Question: '''
<Style TargetType="DataGridColumnHeader">
<Setter Property="Template">
<Setter.Value>
<ControlTemplate TargetType="{x:Type DataGridColumnHeader}">
<Border x:Name="buttonBorderOuter"
BorderBrush="#DBDBDB"
BorderThickness="1"
Background="#00ECECEC"
Padding="2">
<ContentPresenter HorizontalAlignment="{TemplateBinding HorizontalContentAlignment}"
VerticalAlignment="{TemplateBinding VerticalContentAlignment}"
SnapsToDevicePixels="{TemplateBinding SnapsToDevicePixels}" />
<Border.Triggers>
<EventTrigger RoutedEvent="MouseEnter">
<BeginStoryboard>
<Storyboard>
...
</Storyboard>
</BeginStoryboard>
</EventTrigger>
<EventTrigger RoutedEvent="MouseLeave">
<BeginStoryboard>
<Storyboard>
...
</Storyboard>
</BeginStoryboard>
</EventTrigger>
</Border.Triggers>
</Border>
</ControlTemplate>
</Setter.Value>
</Setter>
</Style>
'''
The above code shows my 'Style' for the 'DataGridColumnHeader'. It's working fine with the 'MouseEnter' and 'MouseLeave' effect but there are some small things I don't like. There is what I have right now below here.

The problem here is that each 'Cell' in the 'Header' has the rounded border. I want that between 2 'Cells' in the 'Header' is 1 single straight line. Also, when I click on one of the 'Cells' in the 'Header', there is no arrow showing for the sorting and also no highlight that it is that column that's sorted.
Does somebody has a template I could edit myself to achieve what I want? Or what are the parts I have to edit?
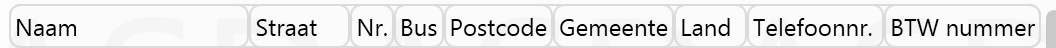
Answer: By default the DataGridColumnHeadersPresenter draws an additional column Header of the full width in the Background of the DataGrid Header. By just leaving out the dummy Header you get what you want. Add that style to your styles:
'''
<Style TargetType="{x:Type DataGridColumnHeadersPresenter}">
<Setter Property="Template">
<Setter.Value>
<ControlTemplate TargetType="{x:Type DataGridColumnHeadersPresenter}">
<Grid>
<ItemsPresenter />
</Grid>
</ControlTemplate>
</Setter.Value>
</Setter>
</Style>
'''